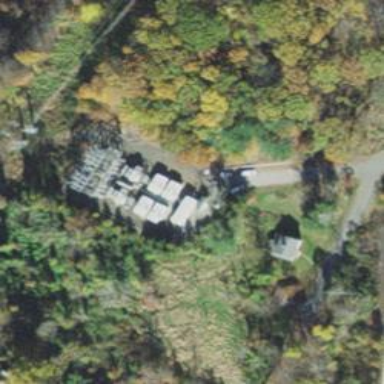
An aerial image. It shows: Distribution-level power substation.